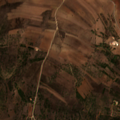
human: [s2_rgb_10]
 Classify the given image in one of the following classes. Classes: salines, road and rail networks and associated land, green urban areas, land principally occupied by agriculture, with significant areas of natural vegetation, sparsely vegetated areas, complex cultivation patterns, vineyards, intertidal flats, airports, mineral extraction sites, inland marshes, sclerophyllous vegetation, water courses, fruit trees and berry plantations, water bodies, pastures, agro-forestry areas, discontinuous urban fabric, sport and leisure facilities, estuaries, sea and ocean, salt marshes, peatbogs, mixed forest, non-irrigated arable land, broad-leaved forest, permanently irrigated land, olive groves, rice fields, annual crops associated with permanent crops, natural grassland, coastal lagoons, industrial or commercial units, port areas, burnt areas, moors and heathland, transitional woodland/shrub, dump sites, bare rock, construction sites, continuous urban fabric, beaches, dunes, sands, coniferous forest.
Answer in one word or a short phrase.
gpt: non-irrigated arable land, annual crops associated with permanent crops, natural grassland, sclerophyllous vegetation